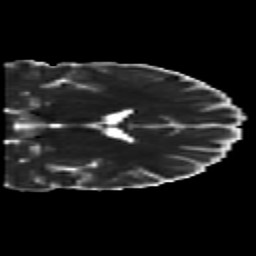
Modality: MD
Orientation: coronal
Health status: healthy
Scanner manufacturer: siemens
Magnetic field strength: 3 T
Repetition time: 10 s
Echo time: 0.092 s